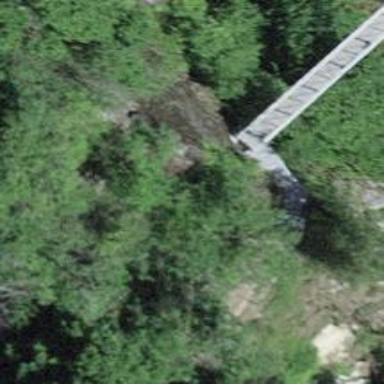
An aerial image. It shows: Path bridge made of ground surface.